Interaction volume radius: 5 \u00c5
Interaction volume height: 20 \u00c5
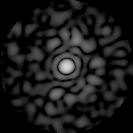
Disorder parameter: 0.8261